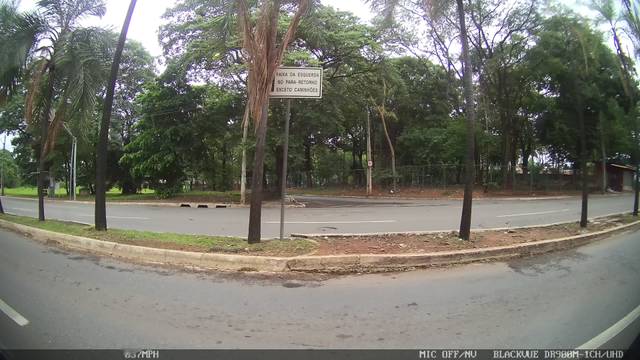
Region: Brazil
Coordinates: -16.662, -49.254